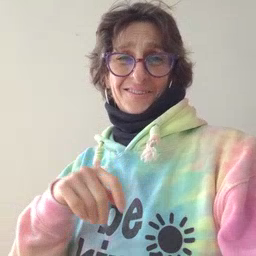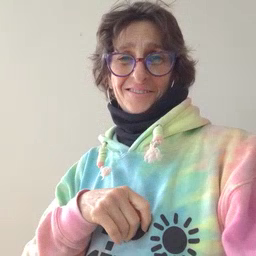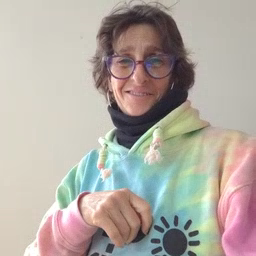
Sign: toy